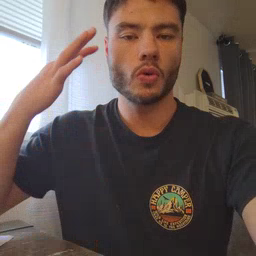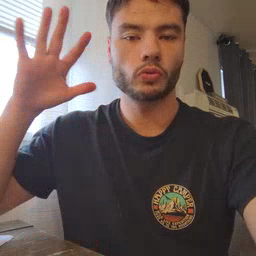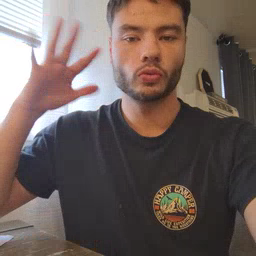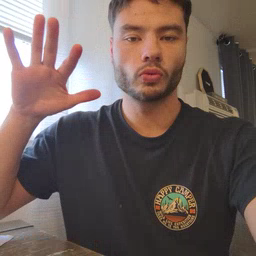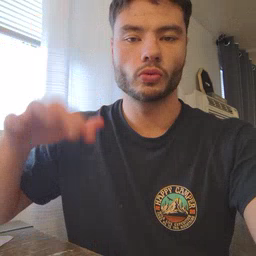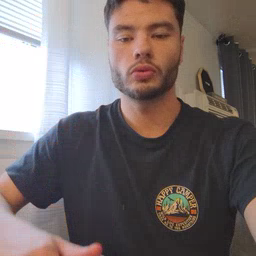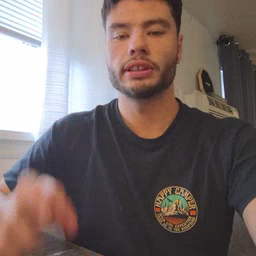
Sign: noisy